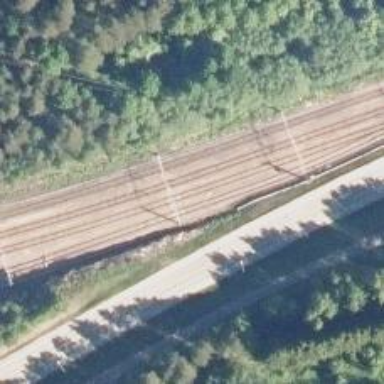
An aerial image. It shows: Railway signal.